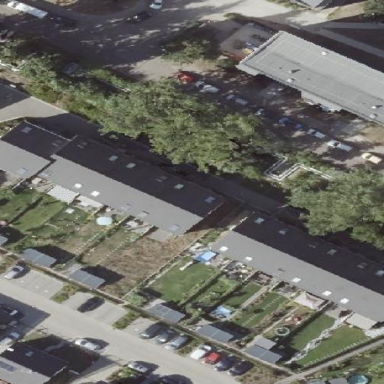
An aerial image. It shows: Terrace building.